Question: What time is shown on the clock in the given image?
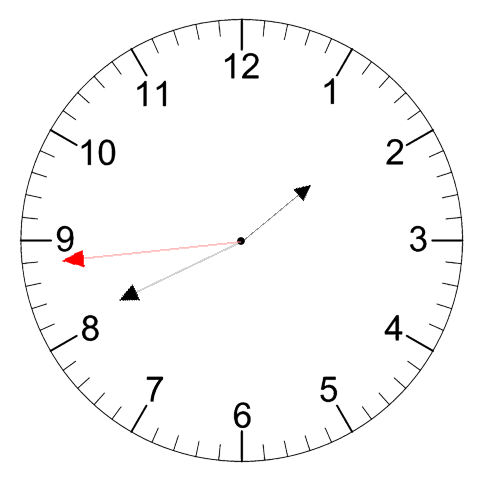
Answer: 01:40:44